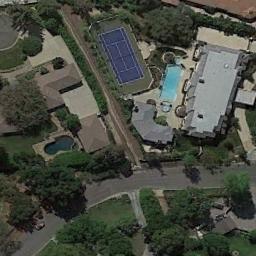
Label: tennis_court